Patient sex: M
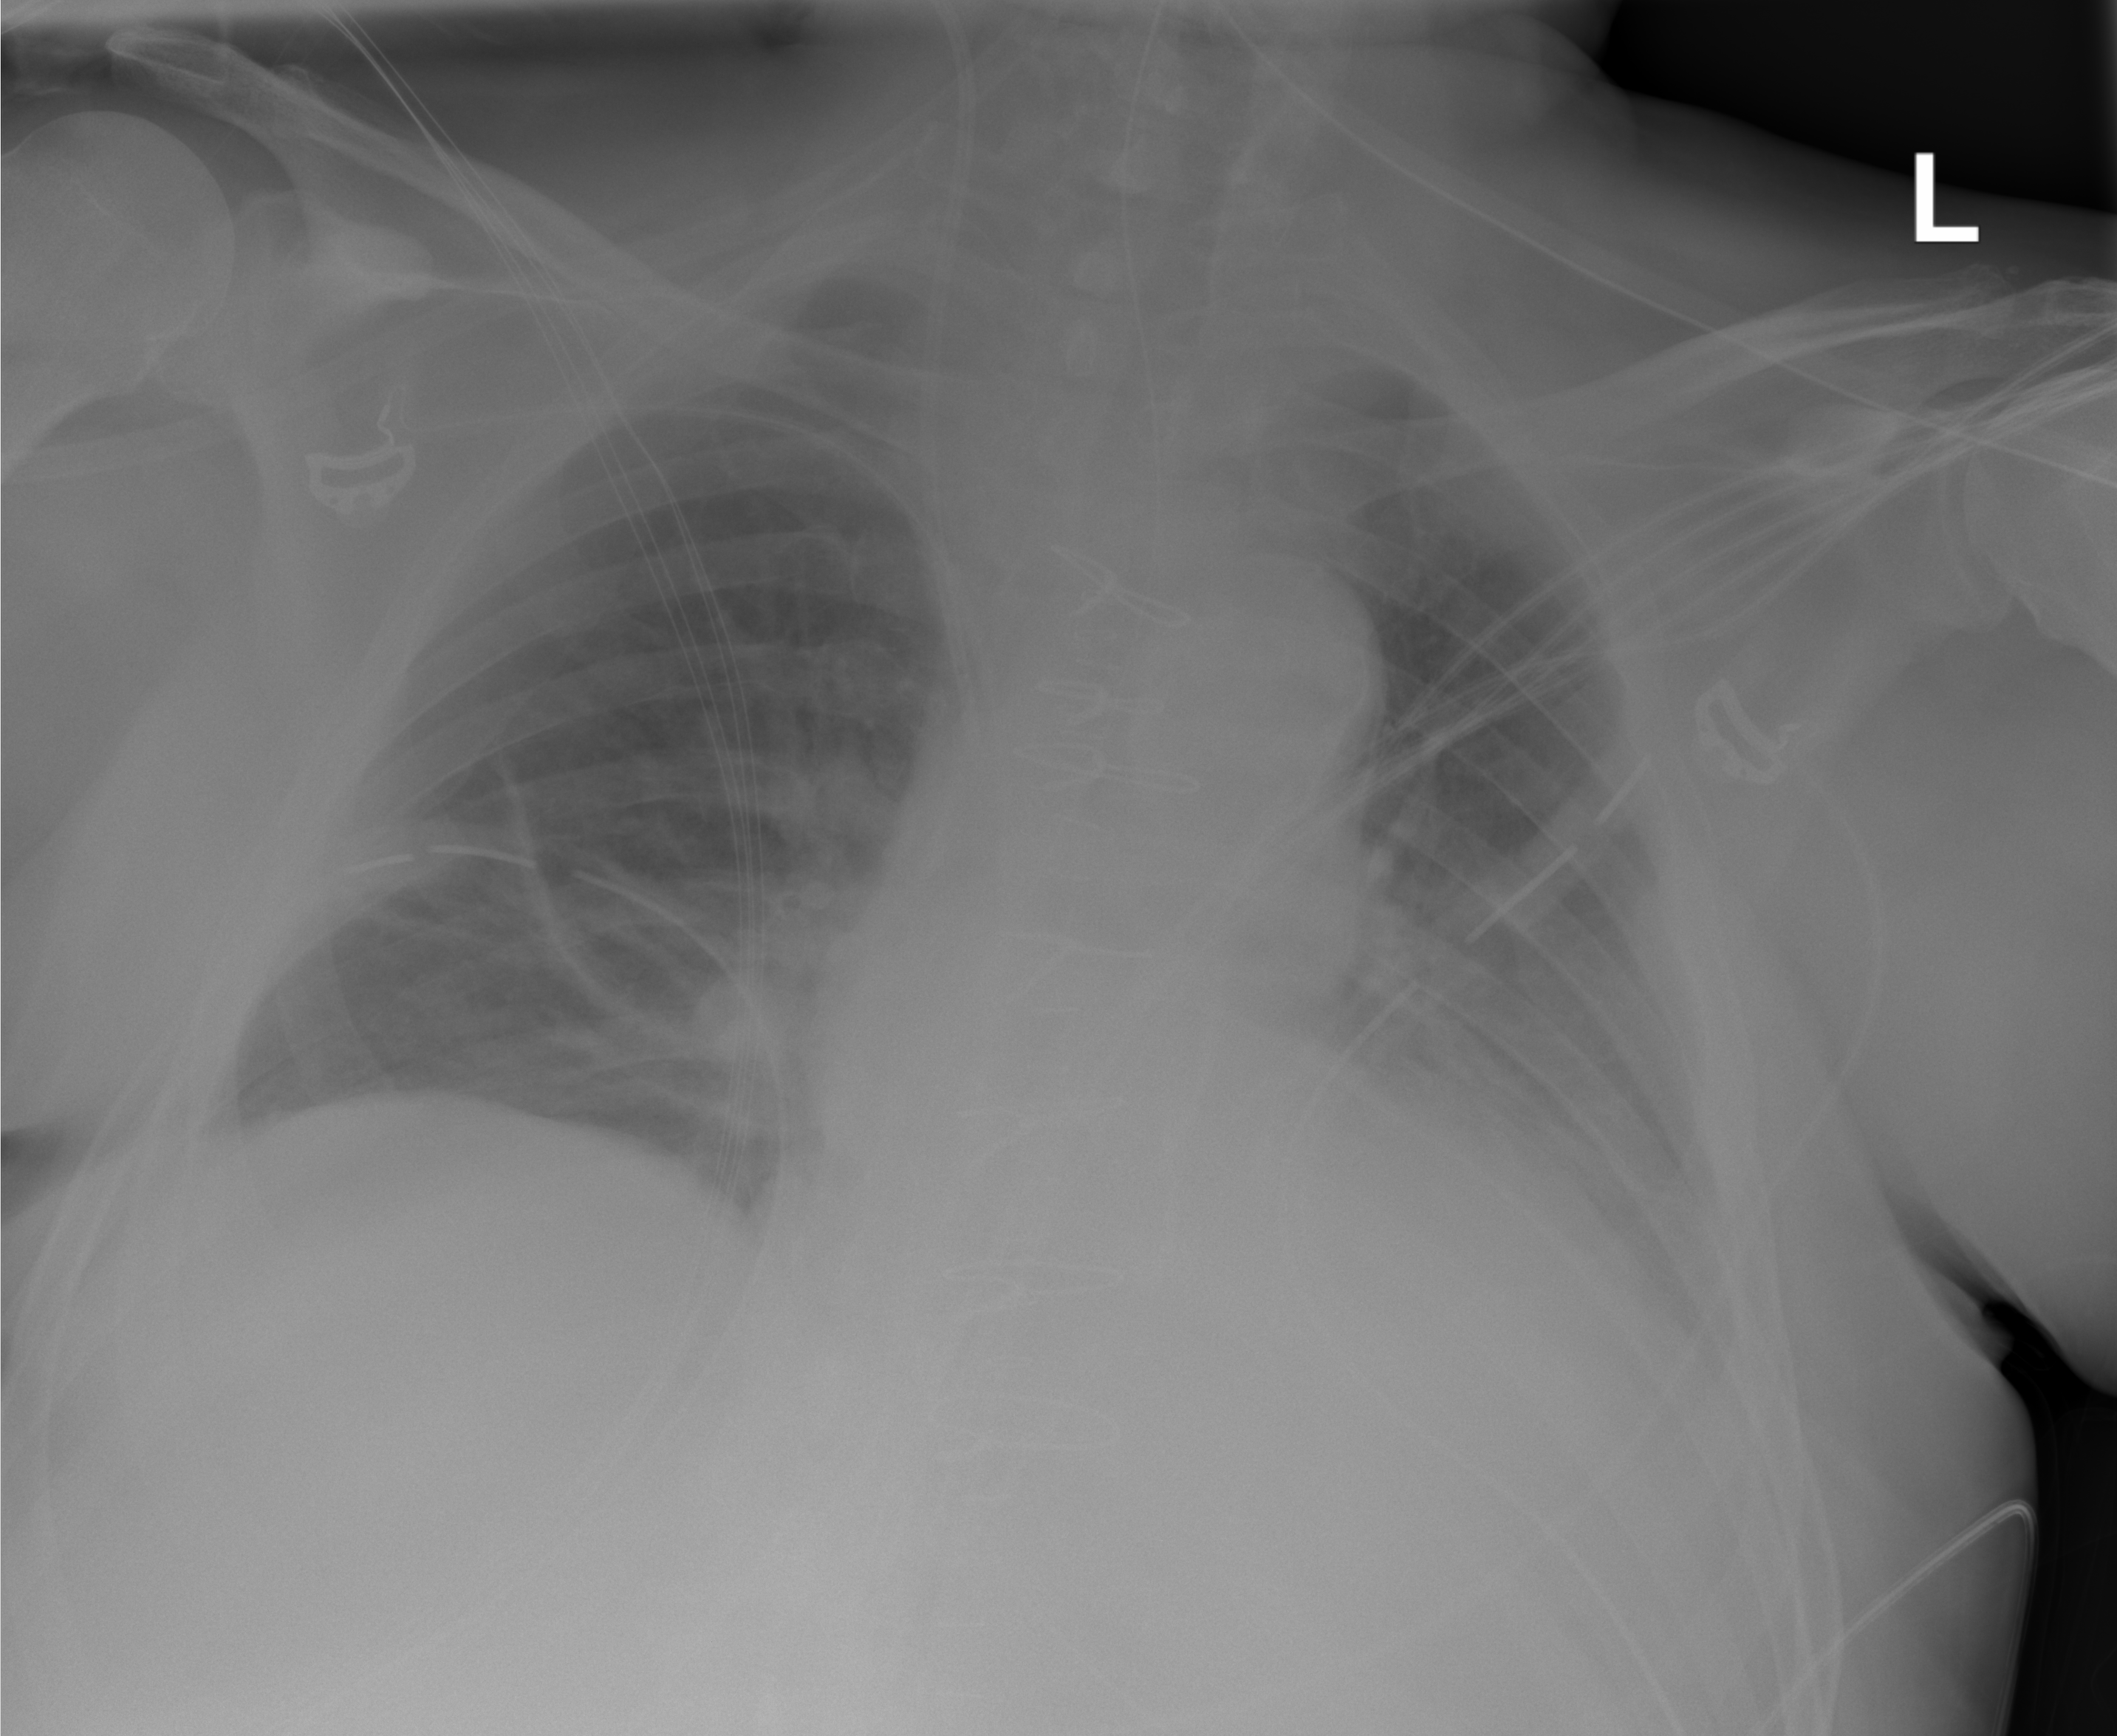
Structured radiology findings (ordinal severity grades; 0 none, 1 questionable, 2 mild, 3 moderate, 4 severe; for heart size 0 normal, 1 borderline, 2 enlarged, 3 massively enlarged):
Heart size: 0
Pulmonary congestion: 0
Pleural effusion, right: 1
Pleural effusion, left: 2
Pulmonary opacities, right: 0
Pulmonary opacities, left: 0
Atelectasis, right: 1
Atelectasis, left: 2